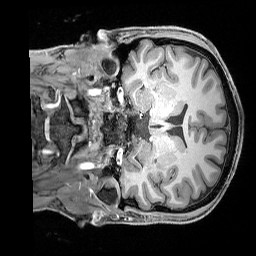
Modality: T1w
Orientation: coronal
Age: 26
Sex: male
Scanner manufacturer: siemens
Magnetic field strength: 3 T
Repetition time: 2.3 s
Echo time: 0.00324 s